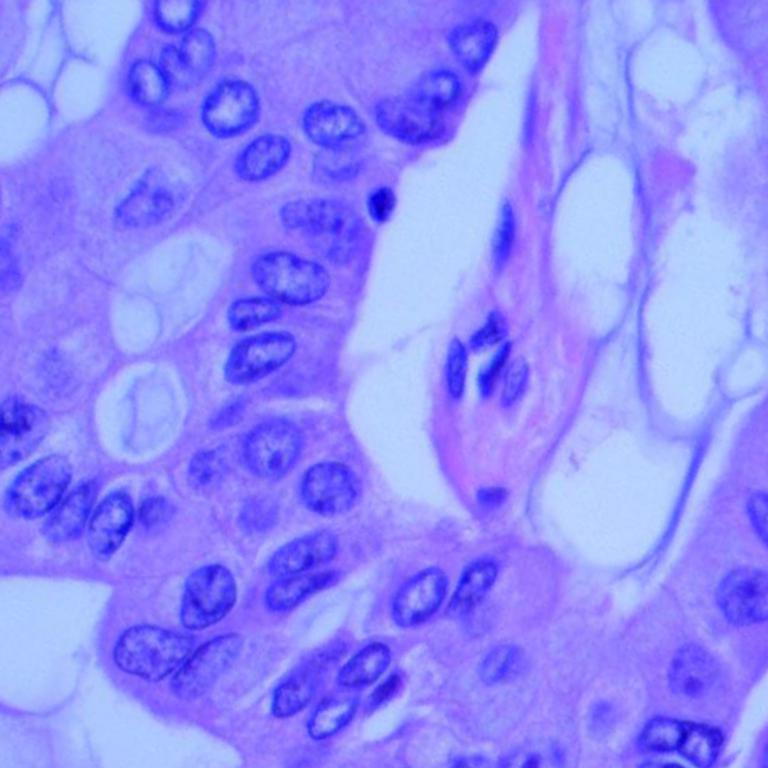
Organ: lung
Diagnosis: adenocarcinomas